Aerial crown-view tile of a tropical tree (Barro Colorado Island, Panama), acquired 20241112:
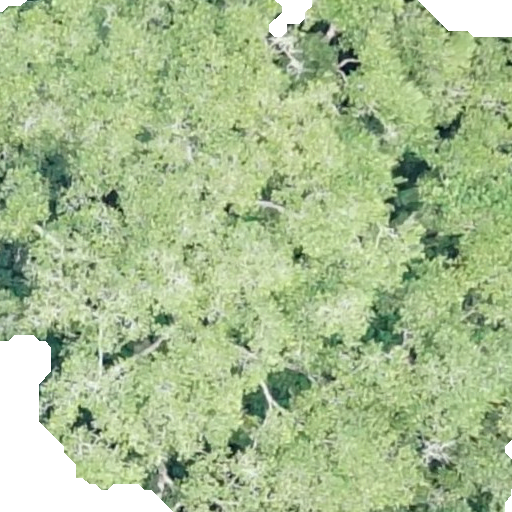
Species: Ficus insipida
GBIF accepted scientific name: Ficus insipida
Crown area: 476.739 m²